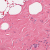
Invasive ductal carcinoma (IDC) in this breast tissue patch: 0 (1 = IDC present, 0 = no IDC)